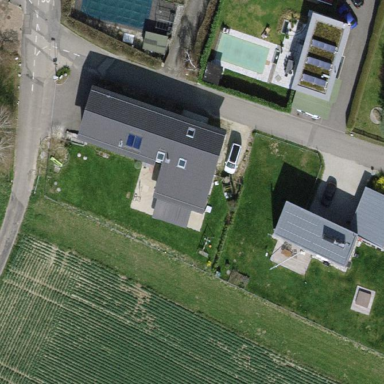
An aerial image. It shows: Simple house.